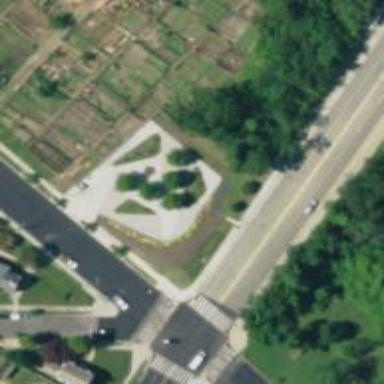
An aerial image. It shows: Historic memorial.